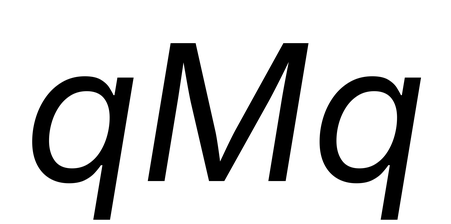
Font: Inter-Italic_Italic